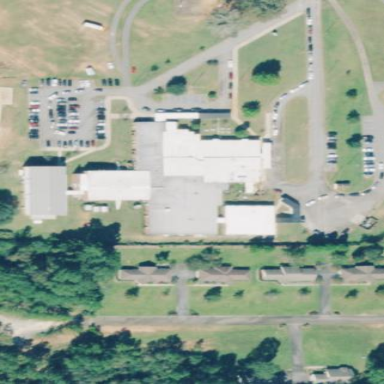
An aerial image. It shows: School.